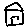
Label: house